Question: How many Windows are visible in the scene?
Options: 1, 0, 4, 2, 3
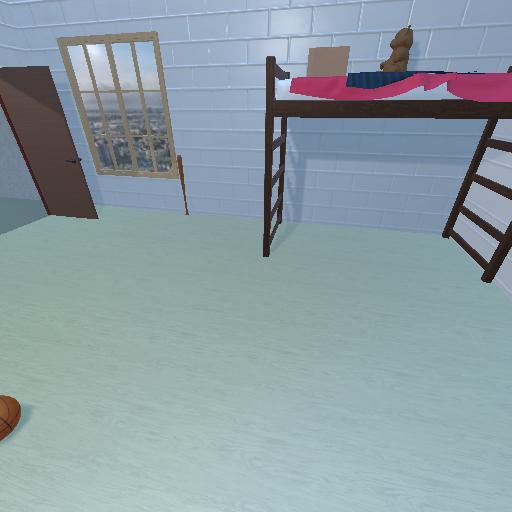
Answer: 1